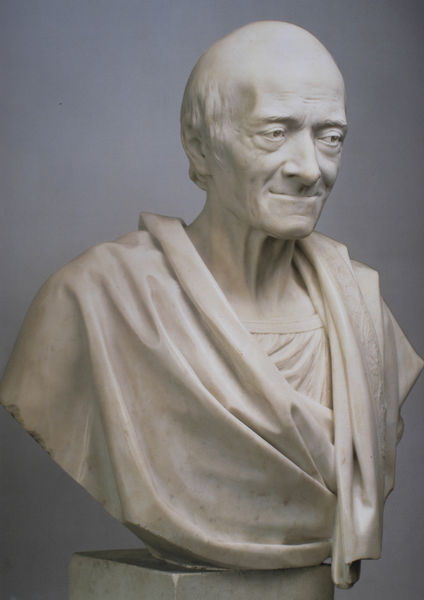
Titel: Voltaire
Künstler: Jean-Antoine Houdon
Standort: Sankt Petersburg
Institution: Musée de l'Ermitage
Schlagwörter: blau, himmel, kopf, mann, schatten, umhang, weiß, wolken, brust, frankreich, grau, haar, hell, hintergrund, licht, marmor, mund, nase, ohr, profil, stirn, strasse, blick, tuch, alt, hemd, wand, augen, falten, gesicht, kleidung, mensch, sockel, stein, bildnis, hals, herr, portrait, porträt, auge, gewand, haare, mantel, stoff, klassizismus, augenbrauen, brustbild, bruststück, kinn, lippen, ohren, sanft, schultern, schornstein, skulptur, statue, hellblau, lächeln, ruhig, wangen, zwei, alter mann, eben, kahl, ausdruck, falte, dichter, schmal, brauen, büste, glatze, pupillen, gesenkter blick, faltenwurf, plastik, poliert, nachdenklich, dünn, foto, fotografie, photographie, lachen, alter, antike, diogenes, greis, philosoph, denken, denkmal, humor, ironie, hohe stirn, schriftsteller, stirnfalten, haarkranz, herrscher, pupille, rom, grinsen, photo, römer, halbprofil, antik, toga, griechisch, kaiserzeit, miene, antikisierend, gelehrter, aufklärung, gips, weiser, tunika, grieche, weise, lacht, antikisch, gewandfalten, franzose, bildhauer, glücklich, karlsruhe, cäsar, protrait, senator, philosophie, auftrag, kal, voltair, voltaire, zufrieden, houdon, faltenwurd, unhang, armlos, gewandung, marmorbüste, diderot, denkmahl, mantek, pigalle, charakterkopf, steinhauerei, leerer blick, bildnisbüste, halbbüste, mildes lächeln, philidoph, milde, 1800